Field crop: tomato
Growth stage: 1
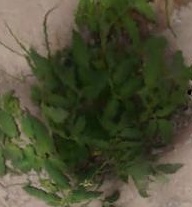
Species: tomato